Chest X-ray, PA view. Patient: 54 years old, sex F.
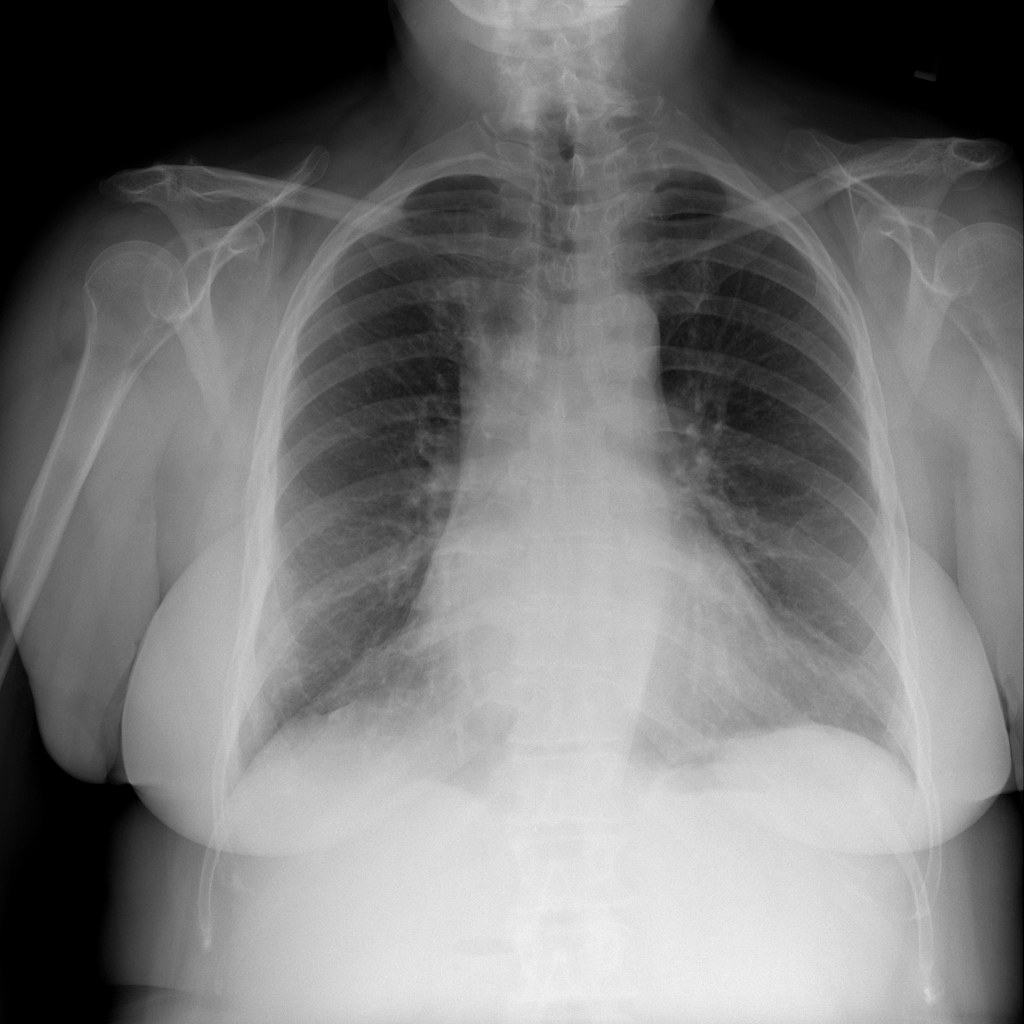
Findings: No Finding